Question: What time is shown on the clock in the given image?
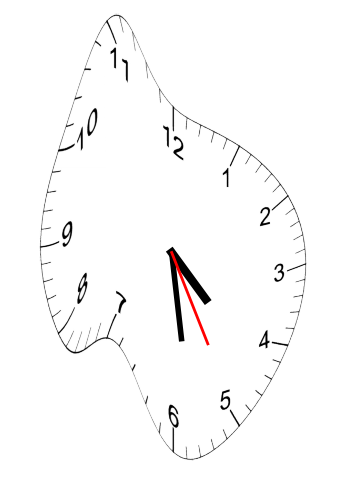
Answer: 04:28:25